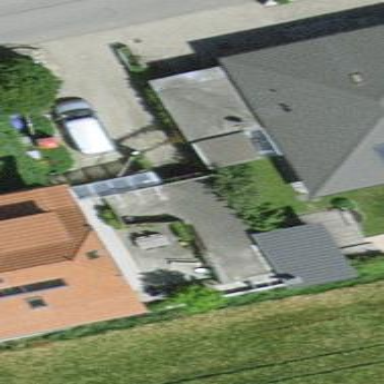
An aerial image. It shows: Garage.